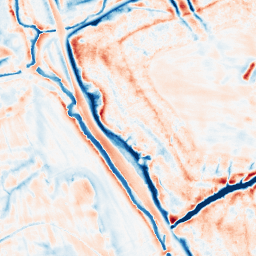
Category: edge_preserving
Decomposition family: bilateral
Decomposition parameters: d: 21
sigma_color: 50
sigma_space: 75
Upsampling method: bspline
Upsampling parameters: scale: 2
Upsampling scale: 2